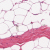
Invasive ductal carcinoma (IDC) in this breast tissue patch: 0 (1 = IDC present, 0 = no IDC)